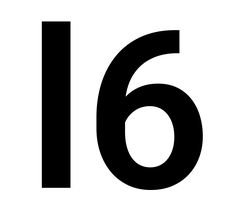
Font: Roboto_SemiBold